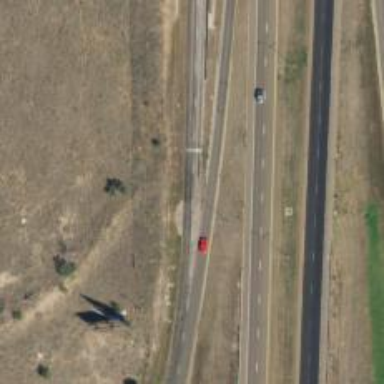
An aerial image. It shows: Tertiary road with frontage road.